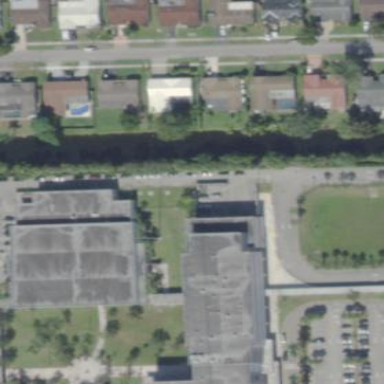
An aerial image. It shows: School building.